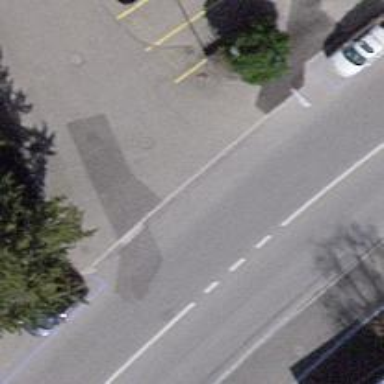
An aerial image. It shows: Unmarked road crossing.